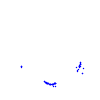
Particle: proton